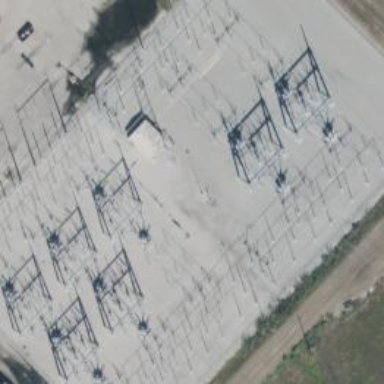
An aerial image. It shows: Switch for power supply.